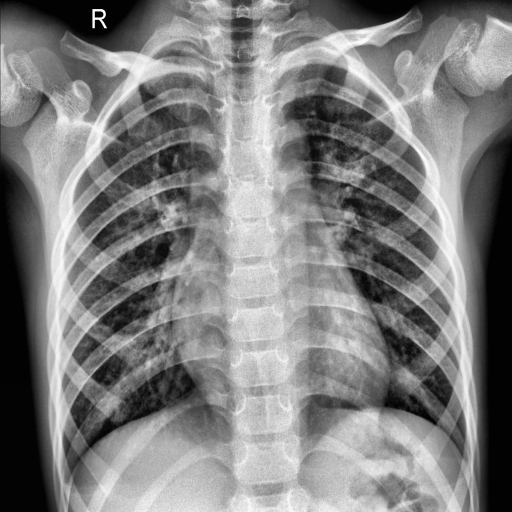
Finding: NORMAL